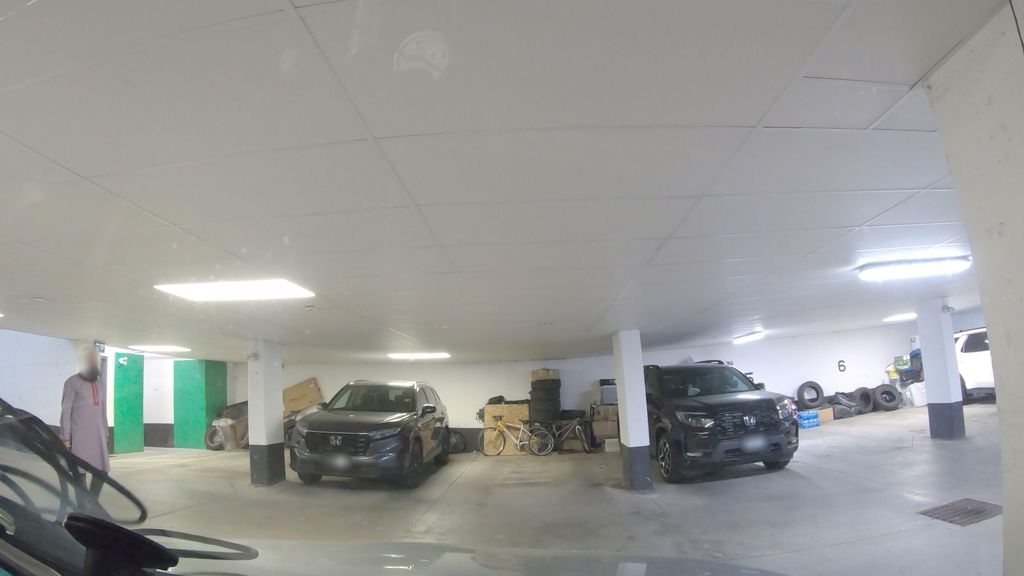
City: toronto